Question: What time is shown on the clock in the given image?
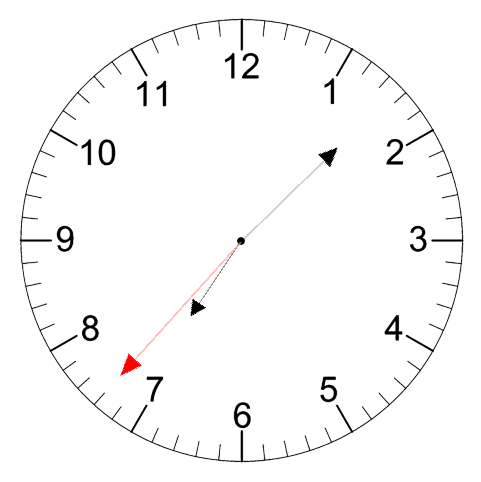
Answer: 07:07:37